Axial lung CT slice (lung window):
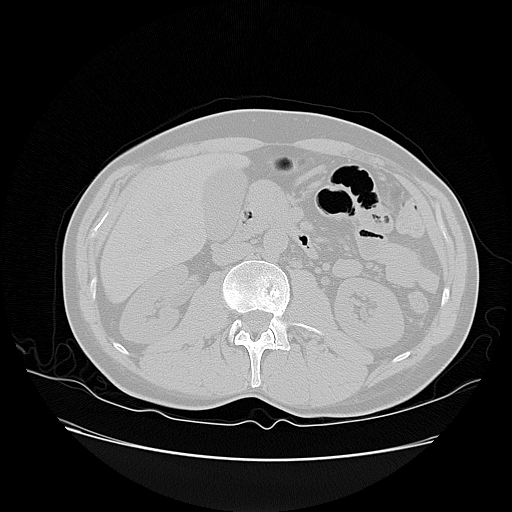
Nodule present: no